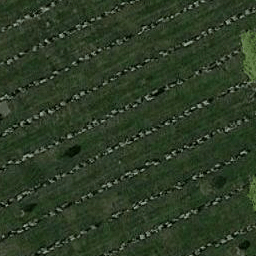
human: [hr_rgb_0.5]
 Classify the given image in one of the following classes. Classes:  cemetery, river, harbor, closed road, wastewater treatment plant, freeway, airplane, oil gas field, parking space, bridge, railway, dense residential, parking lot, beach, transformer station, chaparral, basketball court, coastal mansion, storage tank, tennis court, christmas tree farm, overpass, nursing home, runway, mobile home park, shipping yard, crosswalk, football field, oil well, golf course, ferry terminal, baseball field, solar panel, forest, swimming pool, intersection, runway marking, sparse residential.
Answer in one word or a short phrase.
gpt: cemetery